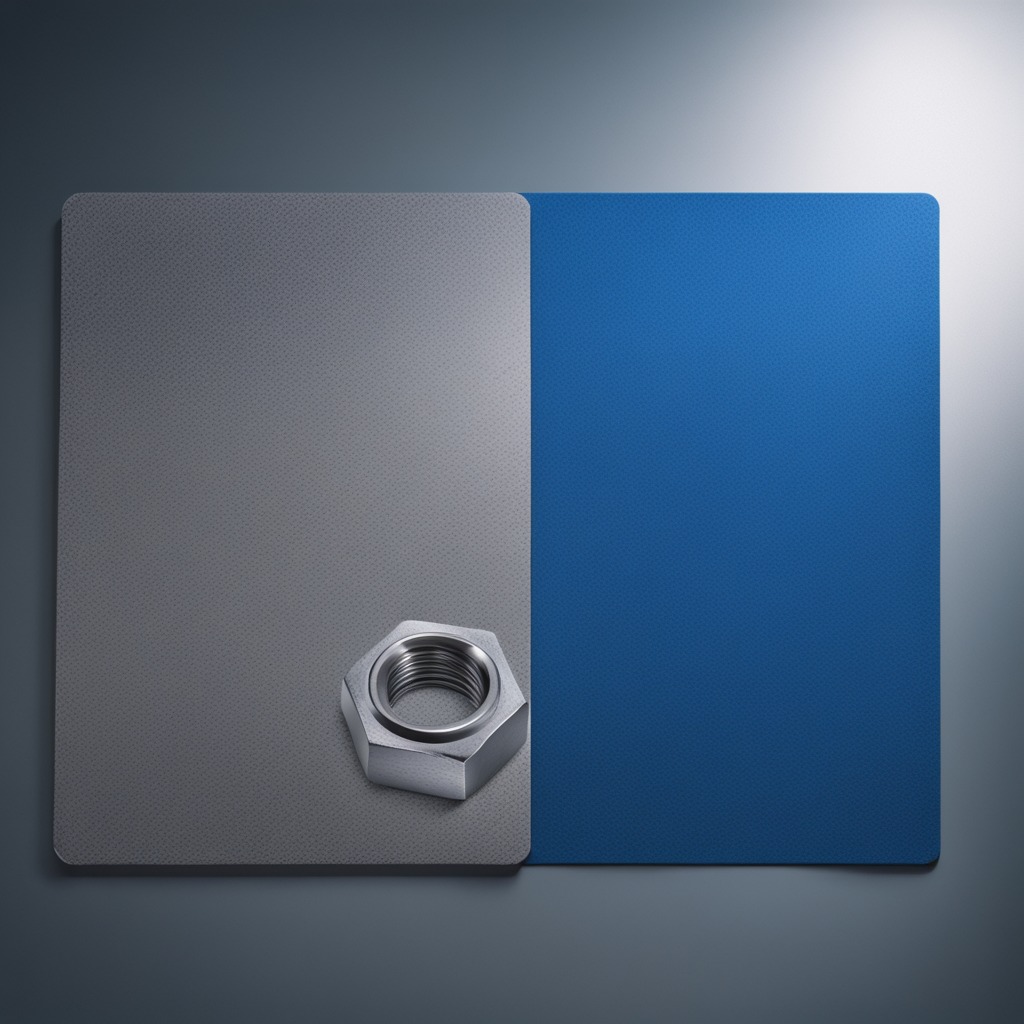
A metal nut lies on the clean granite tabletop beneath the blue rubber mat.